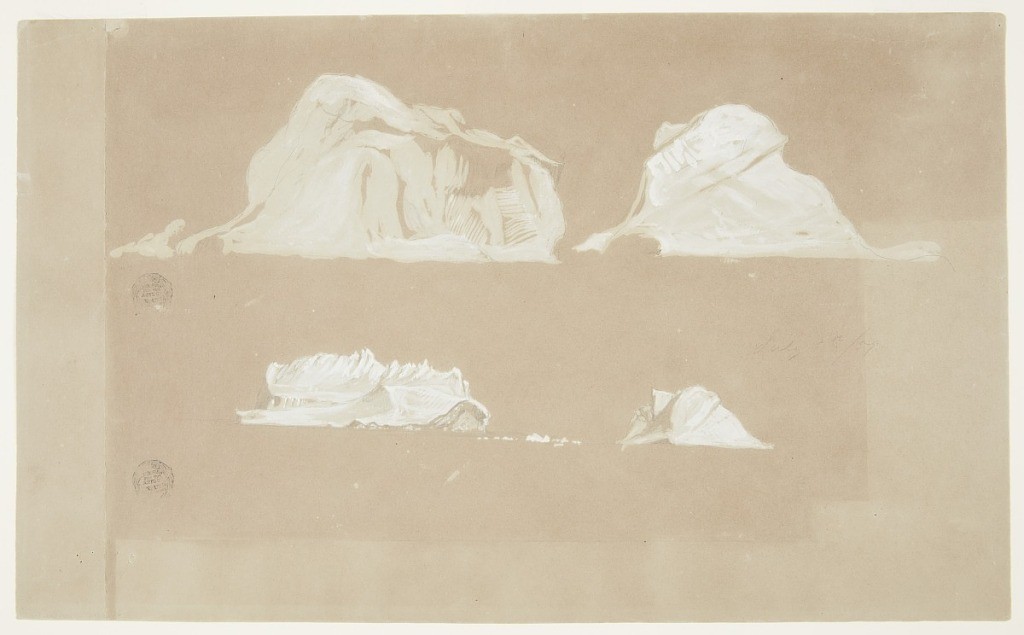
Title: Icebergs near Cape St. John, Canada
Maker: Frederic Edwin Church, American, 1826–1900
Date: July 5, 1859
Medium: Graphite and gouache on brown wove paper
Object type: Drawing
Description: Seascape sketches showing two views that each include two icebergs, recorded off the coast of Newfoundland island near Cape St. John, organized into two stacked rows. In the upper row, two large, rugged, and amorphous icebergs float in close proximity--possibly two peaks of a single berg. In the lower row, two similar icebegs--possibly the same as those in the upper row--stand at a greater distance from one another while ice fragments float in the water between them. The iceberg at left has a distinctly sharp, serrated contour.